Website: home-depot
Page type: billing-address
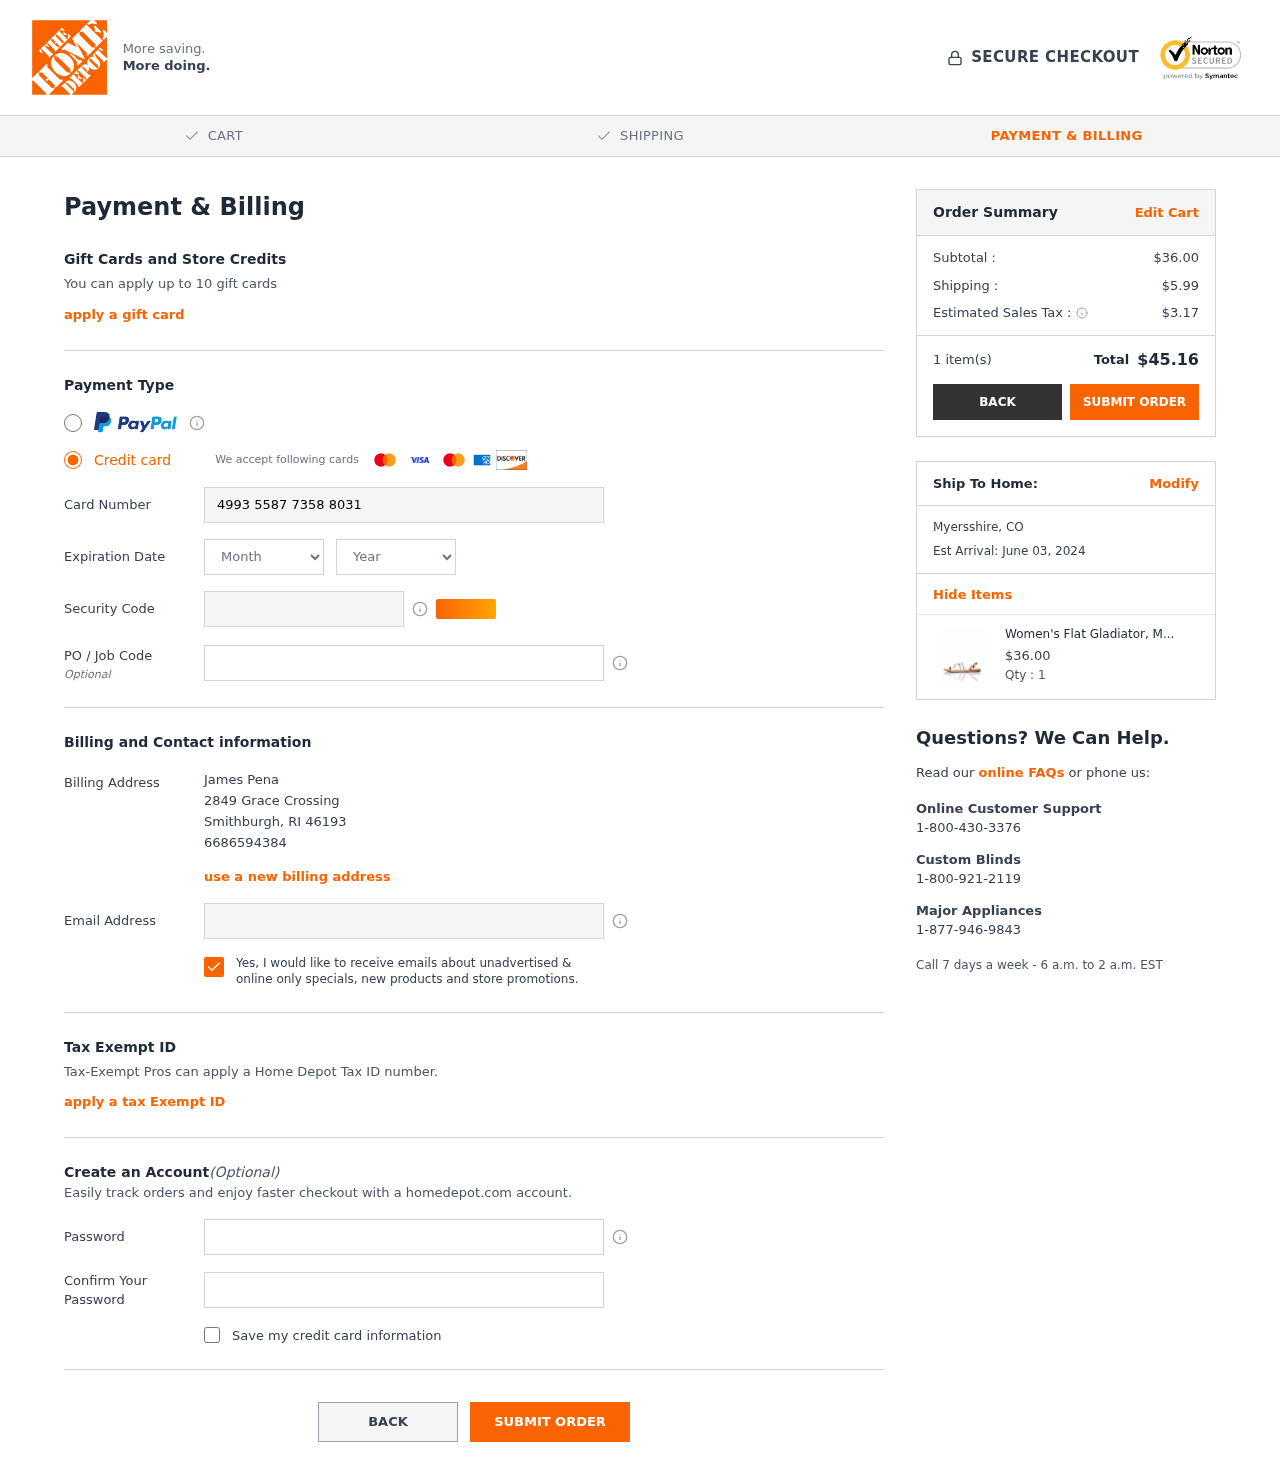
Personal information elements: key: PII_CARD_CVV
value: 255
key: PII_CARD_EXPIRY_MONTH
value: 10
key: PII_CARD_EXPIRY_YEAR
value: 27
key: PII_CARD_NUMBER
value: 4993 5587 7358 8031
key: PII_CITY
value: Smithburgh
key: PII_CITY2
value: Myersshire
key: PII_EMAIL
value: jpena@gmail.com
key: PII_FULLNAME
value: James Pena
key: PII_PHONE
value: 6686594384
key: PII_POSTCODE
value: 46193
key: PII_STATE_ABBR
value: RI
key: PII_STATE_ABBR2
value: CO
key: PII_STREET
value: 2849 Grace Crossing
Product elements: key: PRODUCT1_NAME
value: Women's Flat Gladiator, Mehrfarbig (Metallic Multi), 4 UK
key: PRODUCT1_PRICE
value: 36
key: PRODUCT1_QUANTITY
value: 1
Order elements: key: ORDER_SUBTOTAL
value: $36.00
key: ORDER_SHIPPING_COST
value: $5.99
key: ORDER_TAX
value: $3.17
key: ORDER_NUM_ITEMS
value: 1 item(s)
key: ORDER_TOTAL
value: $45.16
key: ORDER_DELIVERY_DATE
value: Est Arrival: June 03, 2024